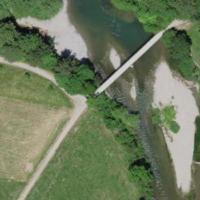
EUNIS habitat code: 24
Species observed at this site:
Cornus sanguinea
Prunus padus